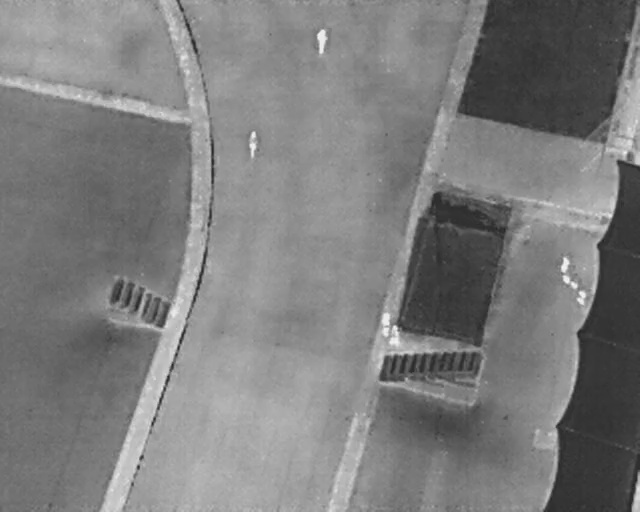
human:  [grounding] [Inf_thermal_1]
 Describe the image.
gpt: In the satellite image, there is  <ref>2 large person </ref> <box>[[48, 6, 52, 9, 2], [37, 27, 41, 29, 2]]</box> located at top,  <ref>2 medium person </ref> <box>[[58, 62, 62, 64, 2], [59, 64, 63, 66, 2]]</box> located at center.